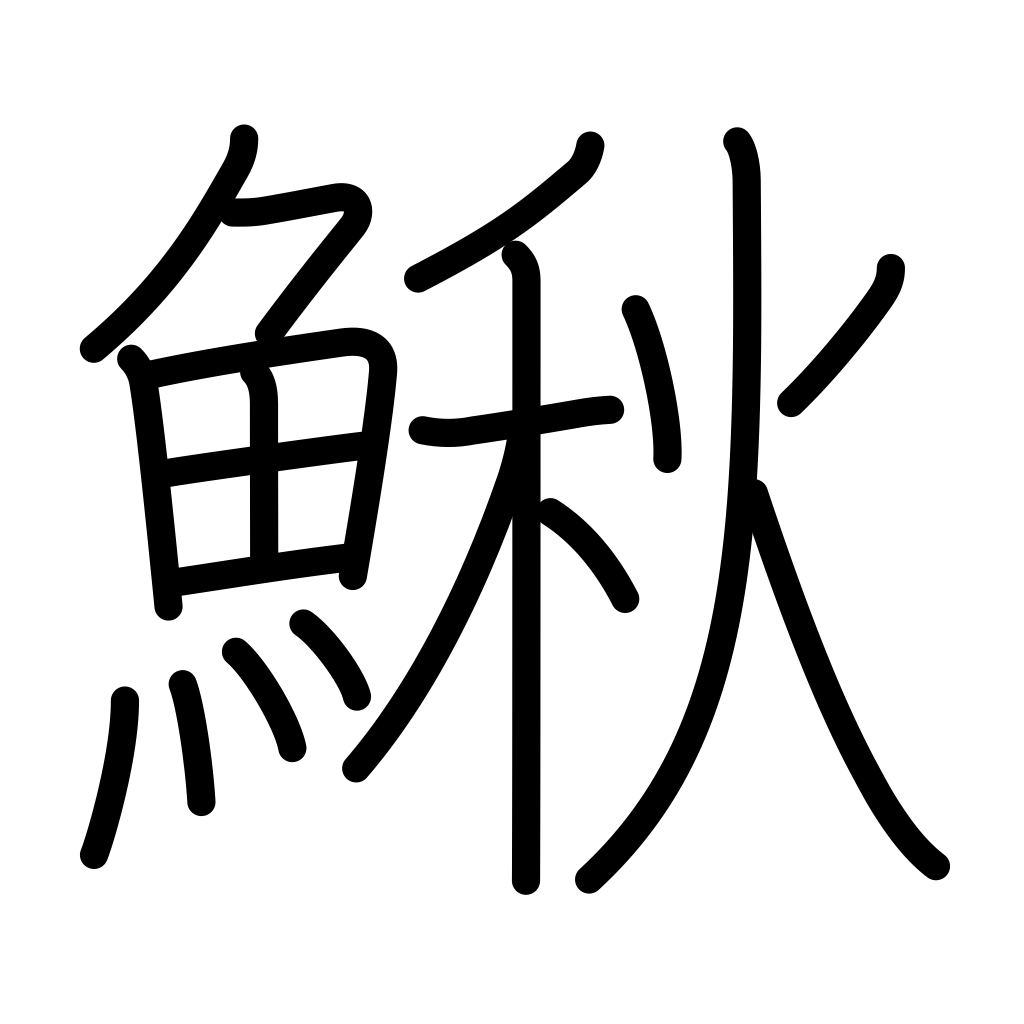
Meaning: bullhead